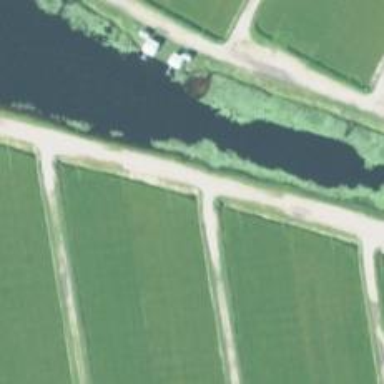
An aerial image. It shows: Canal.